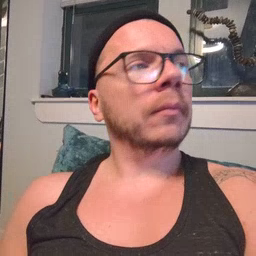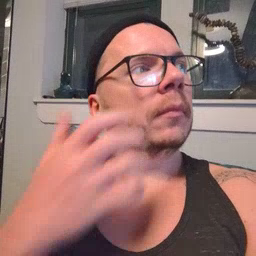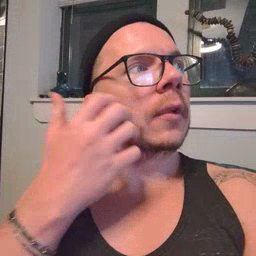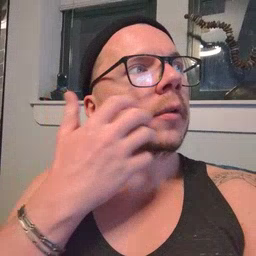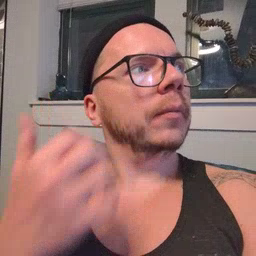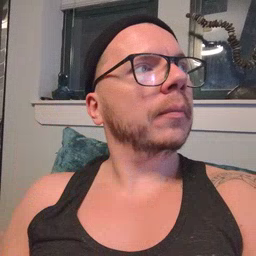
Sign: tiger